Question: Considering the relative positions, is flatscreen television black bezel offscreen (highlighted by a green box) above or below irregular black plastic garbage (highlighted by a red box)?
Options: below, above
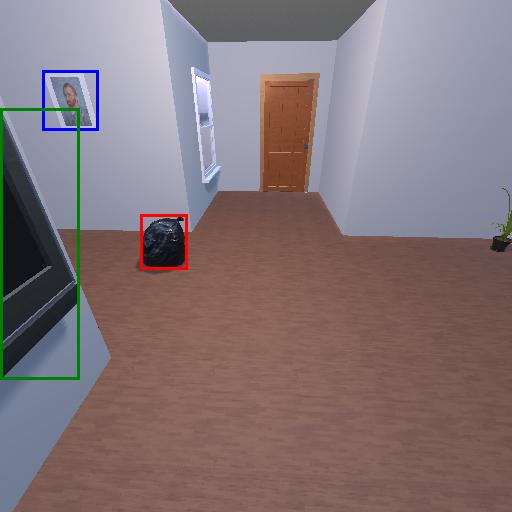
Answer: below